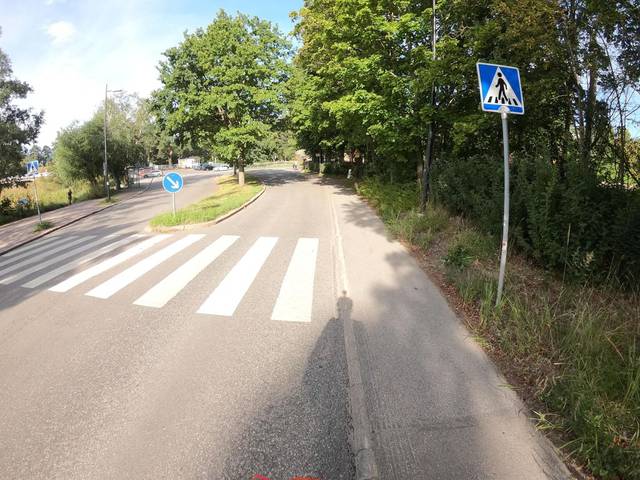
Region: Finland
Coordinates: 60.189, 24.886